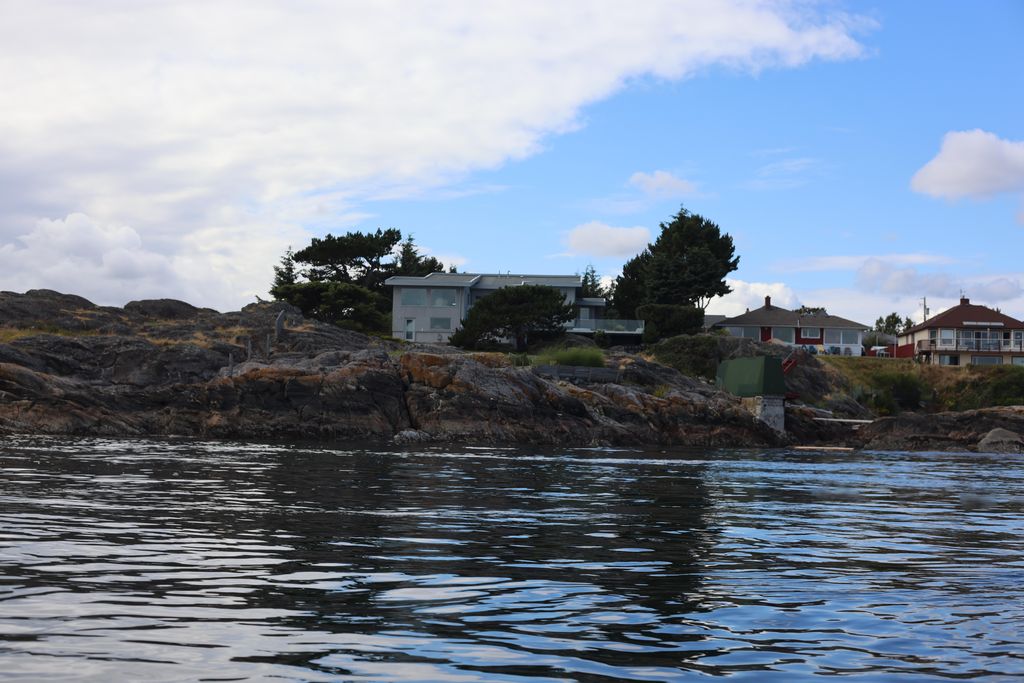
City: victoria